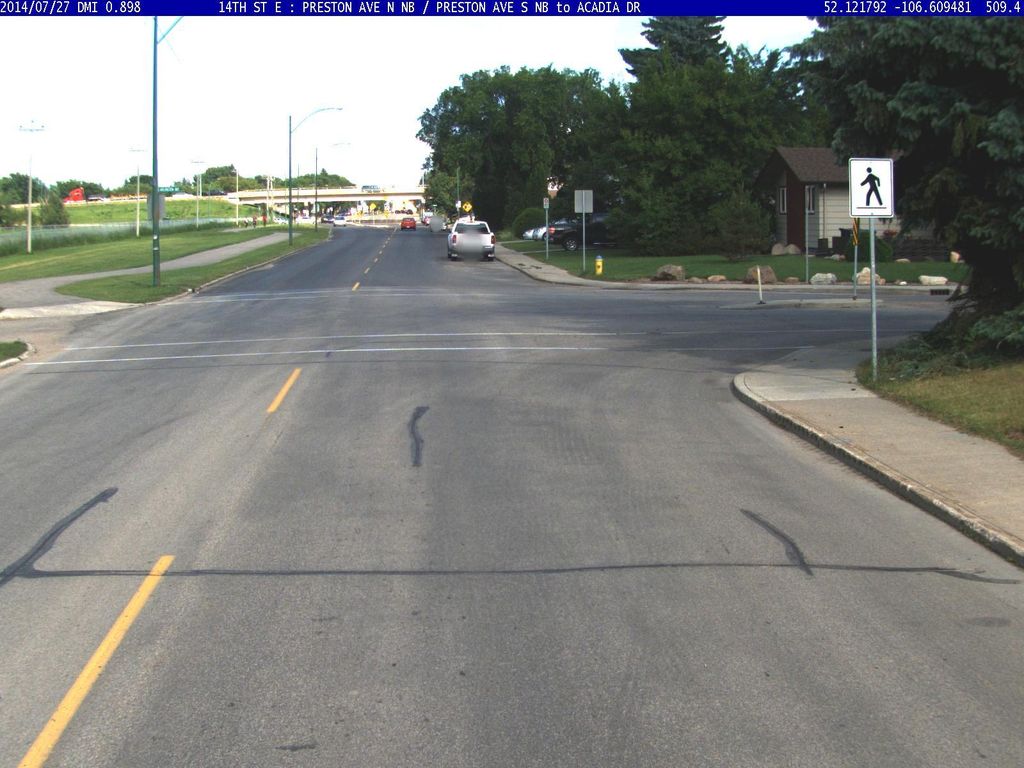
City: saskatoon